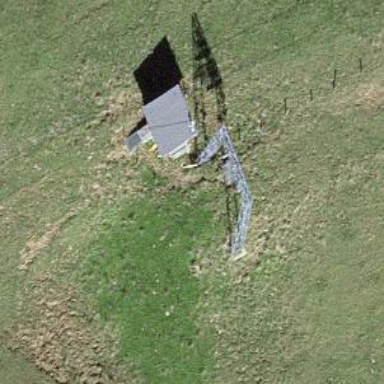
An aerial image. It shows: Pylon used for aerialway.